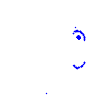
Particle: proton